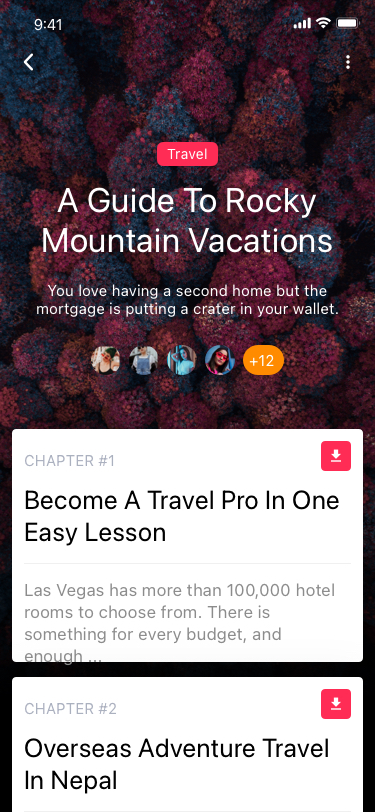
Text in this UI design:
A Guide To Rocky Mountain Vacations
You love having a second home but the mortgage is putting a crater in your wallet.
+12
Las Vegas has more than 100,000 hotel rooms to choose from. There is something for every budget, and enough ...
Chapter #1
Become A Travel Pro In One Easy Lesson
Chapter #2
Overseas Adventure Travel In Nepal